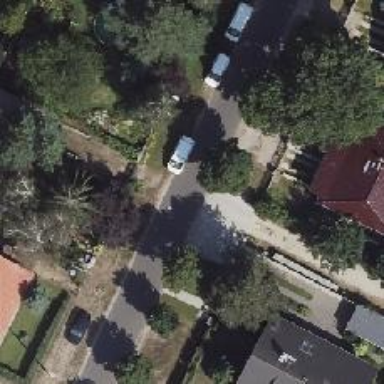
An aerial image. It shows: Smooth asphalt road in residential area.